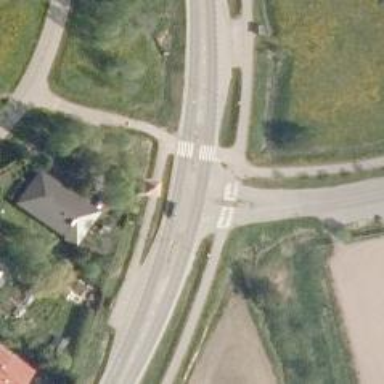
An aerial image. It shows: Island crossing on the road.